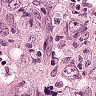
Metastatic tissue present: yes